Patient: sex M, age 74
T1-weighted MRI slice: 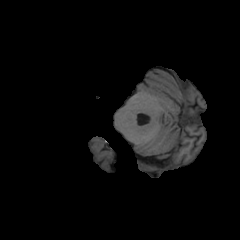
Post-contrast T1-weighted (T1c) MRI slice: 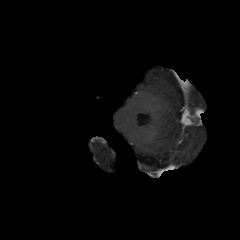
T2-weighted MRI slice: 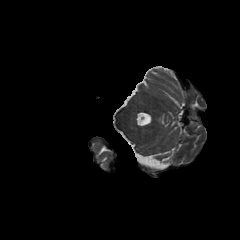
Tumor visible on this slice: no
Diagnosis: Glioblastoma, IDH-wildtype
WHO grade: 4